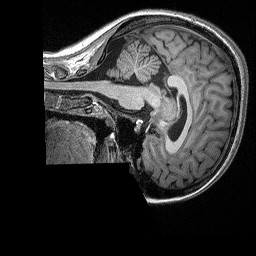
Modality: T1w
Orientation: sagittal
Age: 19
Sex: female
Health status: healthy
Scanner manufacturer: siemens
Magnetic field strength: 3 T
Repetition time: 2.3 s
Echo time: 0.00298 s